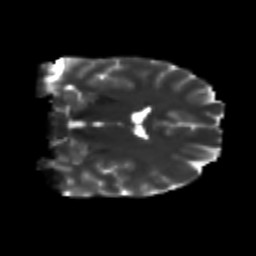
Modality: T2w
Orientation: coronal
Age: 25
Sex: male
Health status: healthy
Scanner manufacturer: ge
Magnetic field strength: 3 T
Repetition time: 11 s
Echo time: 0.072 s